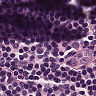
Metastatic tissue present: no